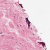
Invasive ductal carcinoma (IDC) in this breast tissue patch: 0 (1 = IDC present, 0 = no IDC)